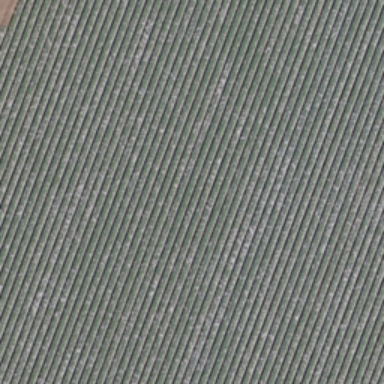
There is a piece of formland .